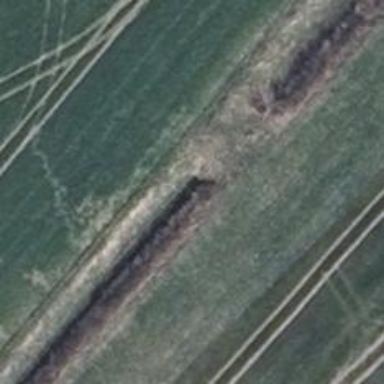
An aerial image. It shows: Culvert tunnel.